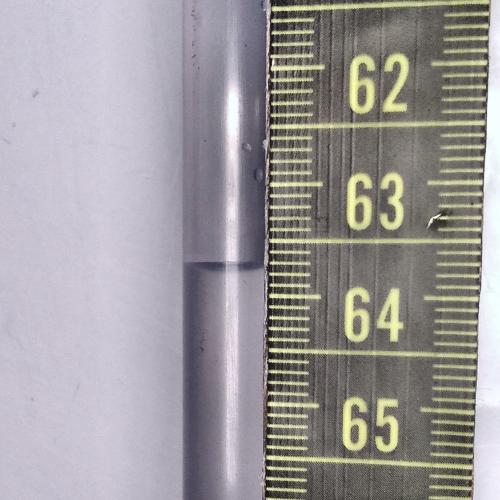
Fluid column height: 63.7 cm